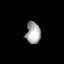
Tissue: lung
Cell type: Endothelial cells
Senescence score: 0.6644
Nuclear area (px): 316
Mean DAPI intensity: 163.946